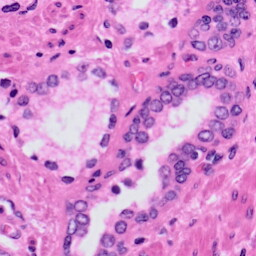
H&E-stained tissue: Prostate